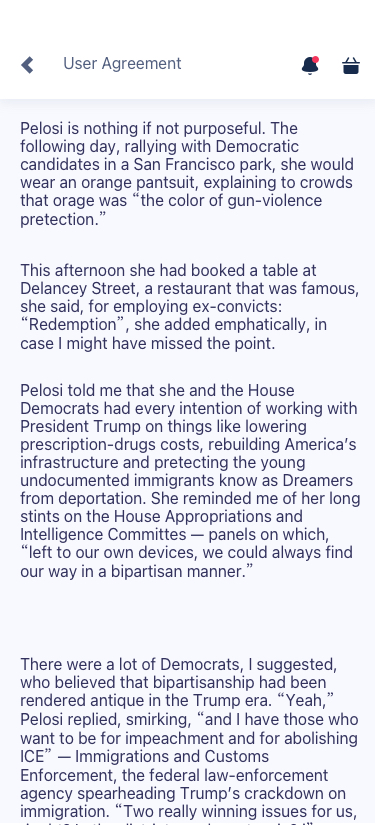
Text in this UI design:
User Agreement
Pelosi is nothing if not purposeful. The following day, rallying with Democratic candidates in a San Francisco park, she would wear an orange pantsuit, explaining to crowds that orage was “the color of gun-violence pretection.”
This afternoon she had booked a table at Delancey Street, a restaurant that was famous, she said, for employing ex-convicts: “Redemption”, she added emphatically, in case I might have missed the point.
Pelosi told me that she and the House Democrats had every intention of working with President Trump on things like lowering prescription-drugs costs, rebuilding America’s infrastructure and pretecting the young undocumented immigrants know as Dreamers from deportation. She reminded me of her long stints on the House Appropriations and Intelligence Committes — panels on which, “left to our own devices, we could always find our way in a bipartisan manner.”
There were a lot of Democrats, I suggested, who believed that bipartisanship had been rendered antique in the Trump era. “Yeah,” Pelosi replied, smirking, “and I have those who want to be for impeachment and for abolishing ICE” — Immigrations and Customs Enforcement, the federal law-enforcement agency spearheading Trump’s crackdown on immigration. “Two really winning issues for us, rigght? In the districts we have to win? i”